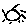
Label: sun